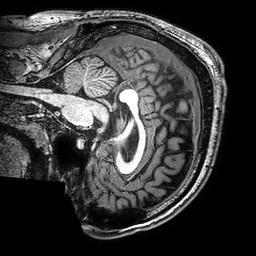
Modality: T1w
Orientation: sagittal
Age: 27
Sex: male
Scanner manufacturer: philips
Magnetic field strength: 3 T
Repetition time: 0.008387 s
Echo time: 0.00387 s